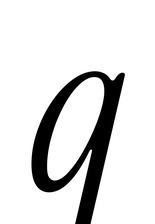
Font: InstrumentSerif-Italic